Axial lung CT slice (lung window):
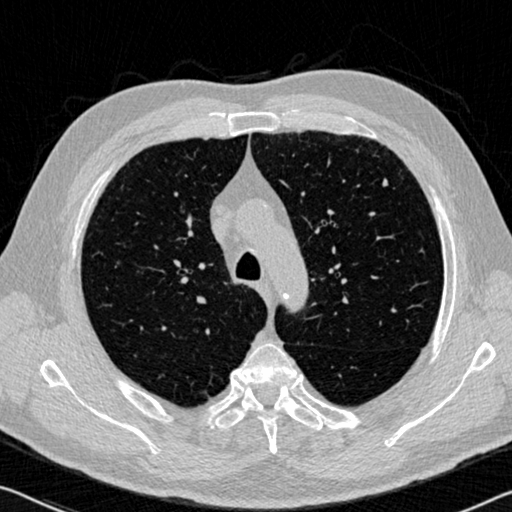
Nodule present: yes
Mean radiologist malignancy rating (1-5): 2.333